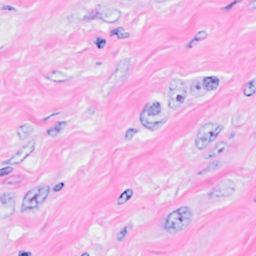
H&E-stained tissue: Breast